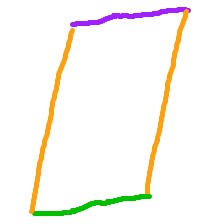
Shape: parallelogram